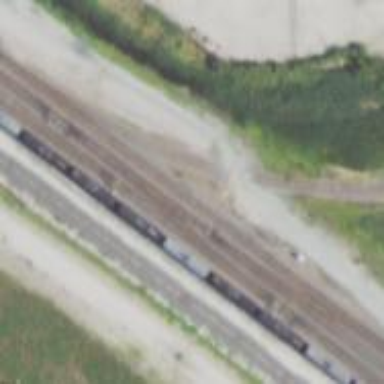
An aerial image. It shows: Railway siding for service.